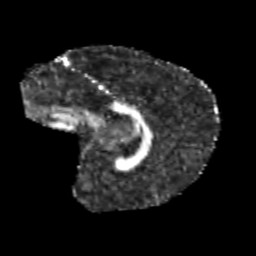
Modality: FA
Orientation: sagittal
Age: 10
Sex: male
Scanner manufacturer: siemens
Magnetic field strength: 3 T
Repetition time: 3.8 s
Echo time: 0.07 s